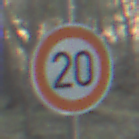
Verkehrszeichen: Geschwindigkeit20
Umgebung: Outdoor, Nature
Tageszeit: SunriseSunset
Wetter: Clear
Licht: Natural
Jahreszeit: Winter
Kontrast: LowContrast